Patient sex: M
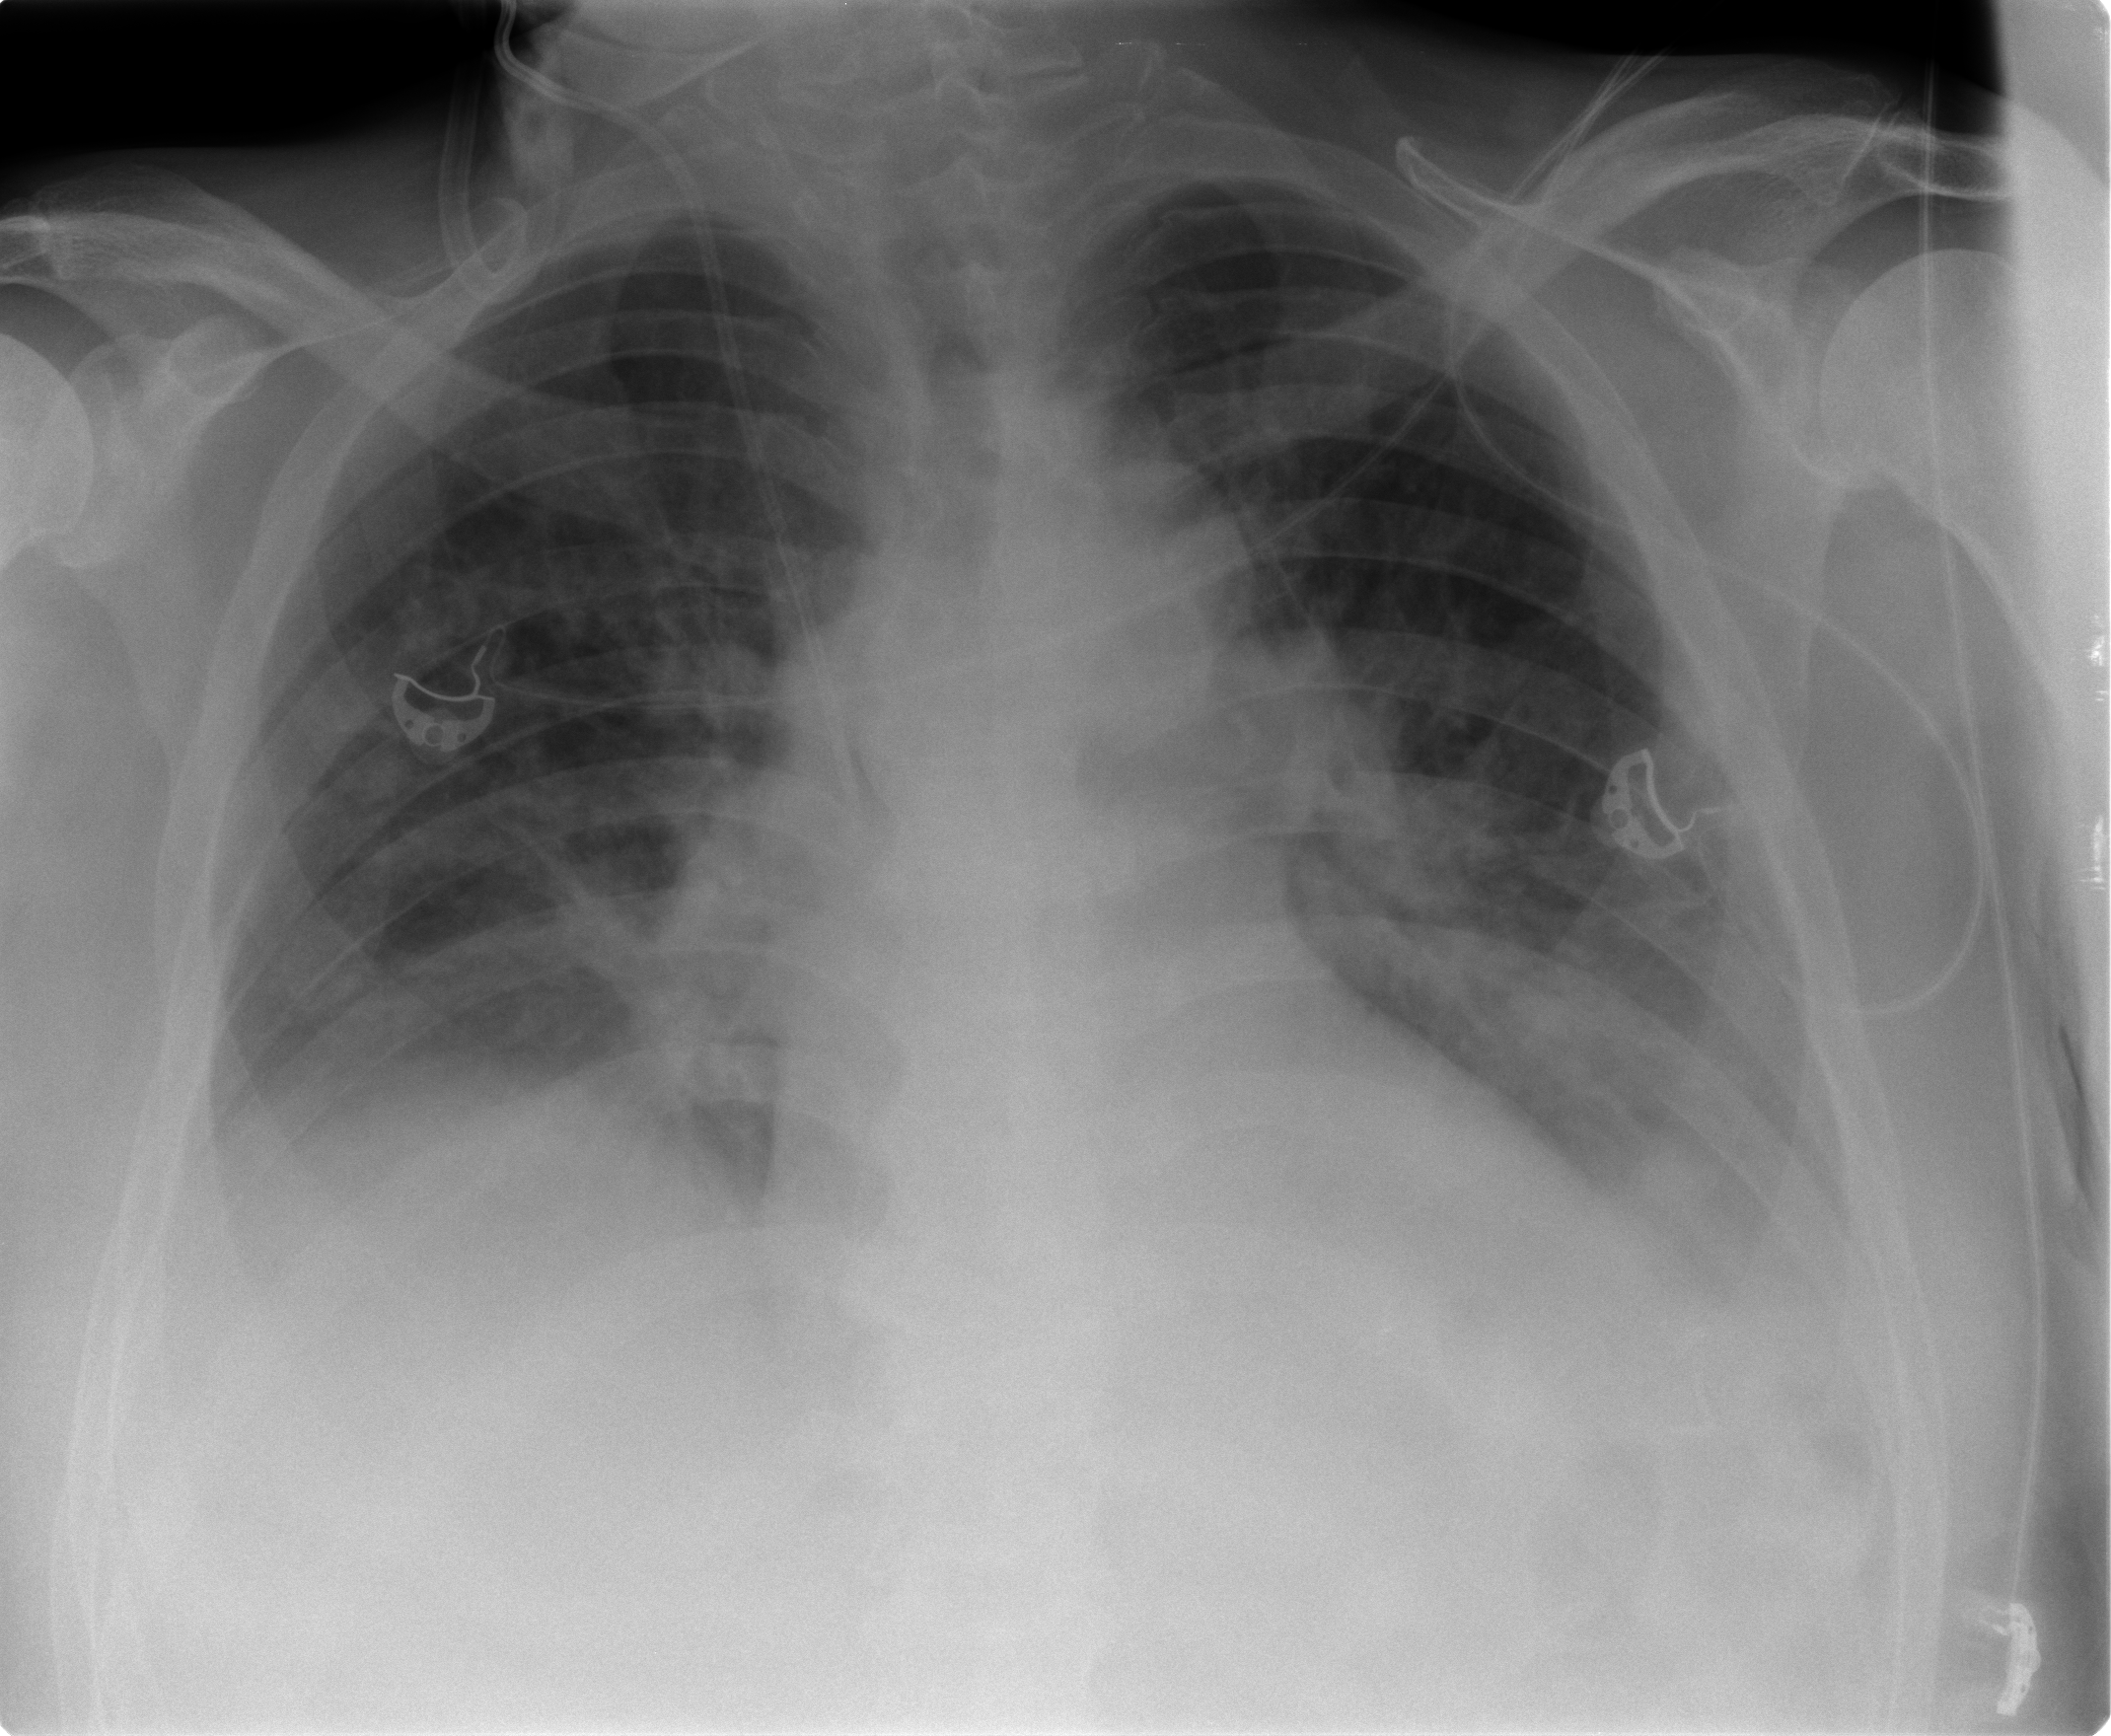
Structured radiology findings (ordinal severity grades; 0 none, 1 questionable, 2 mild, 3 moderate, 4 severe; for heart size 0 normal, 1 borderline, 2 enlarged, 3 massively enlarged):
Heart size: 0
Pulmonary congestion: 2
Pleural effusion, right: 1
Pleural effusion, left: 2
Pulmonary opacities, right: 2
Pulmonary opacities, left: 2
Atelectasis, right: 2
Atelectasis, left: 2